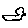
Label: bird